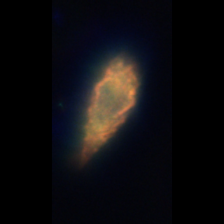
Taxon: Ciliates
Group: Other